Interaction volume radius: 10 \u00c5
Interaction volume height: 20 \u00c5
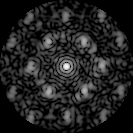
Disorder parameter: 0.5471